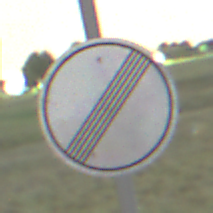
Verkehrszeichen: EndeSaemtlicherBegrenzungen
Umgebung: Outdoor, Nature
Tageszeit: Night
Wetter: Clear
Licht: Natural
Jahreszeit: NotSpecified
Kontrast: HighContrast